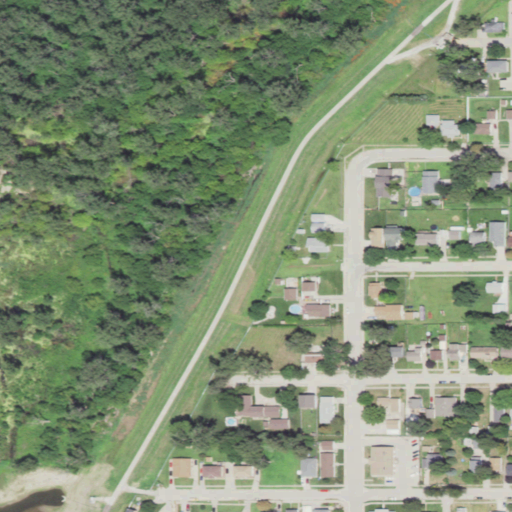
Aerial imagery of levee in Iowa named Council Bluffs Levee Unit containing woody wetlands, medium intensity development, low intensity development, grassland, open development, herbaceous wetlands, and high intensity development